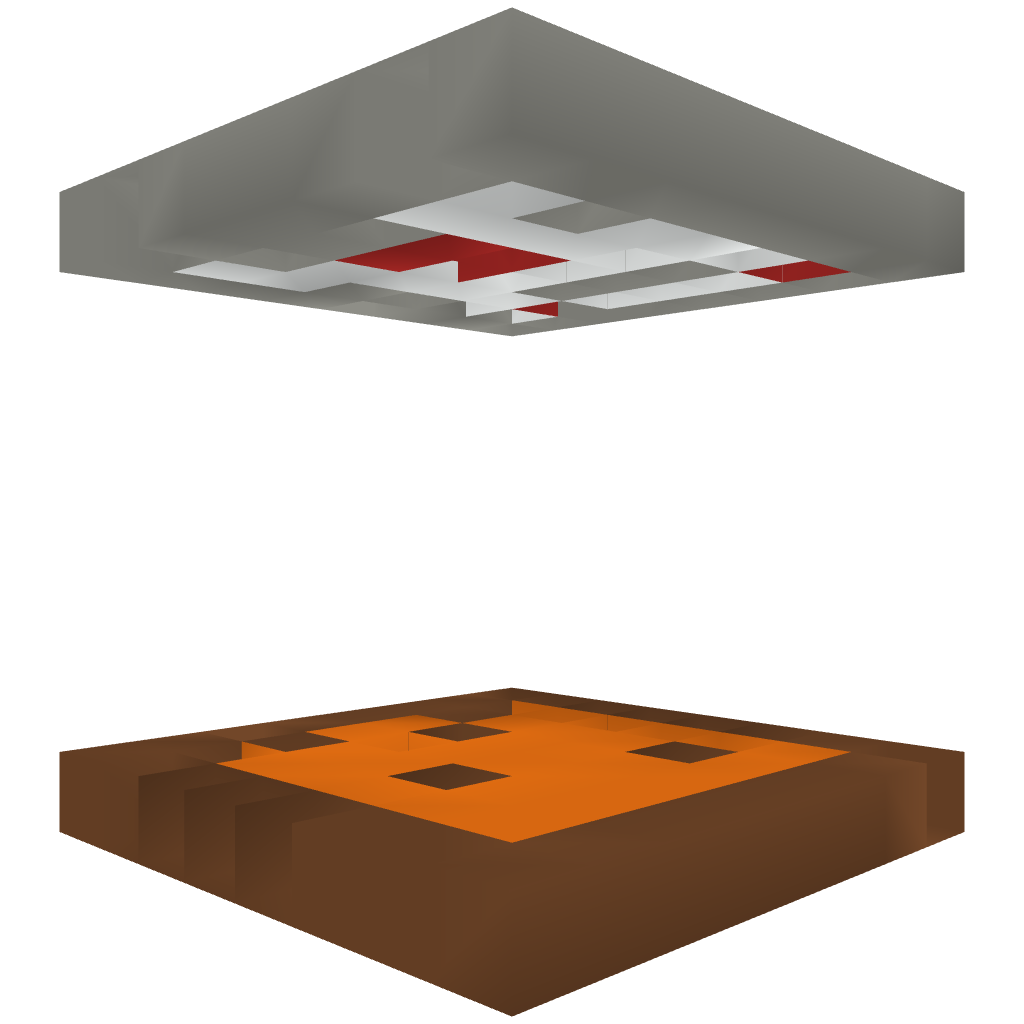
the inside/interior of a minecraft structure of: CakeHead